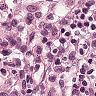
Metastatic tissue present: no